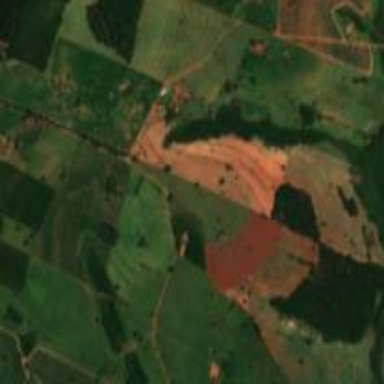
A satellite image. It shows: Farmland used for cultivating sugar cane.